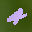
Label: 4